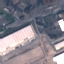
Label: Industrial